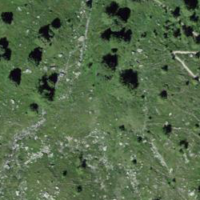
EUNIS habitat code: 31
Species observed at this site:
Erebia euryale